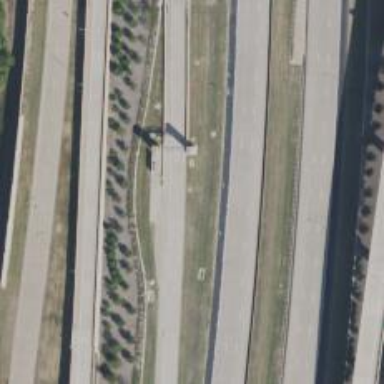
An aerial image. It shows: Toll gantry on the road.